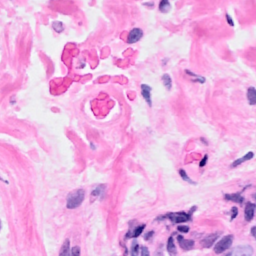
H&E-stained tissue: Breast